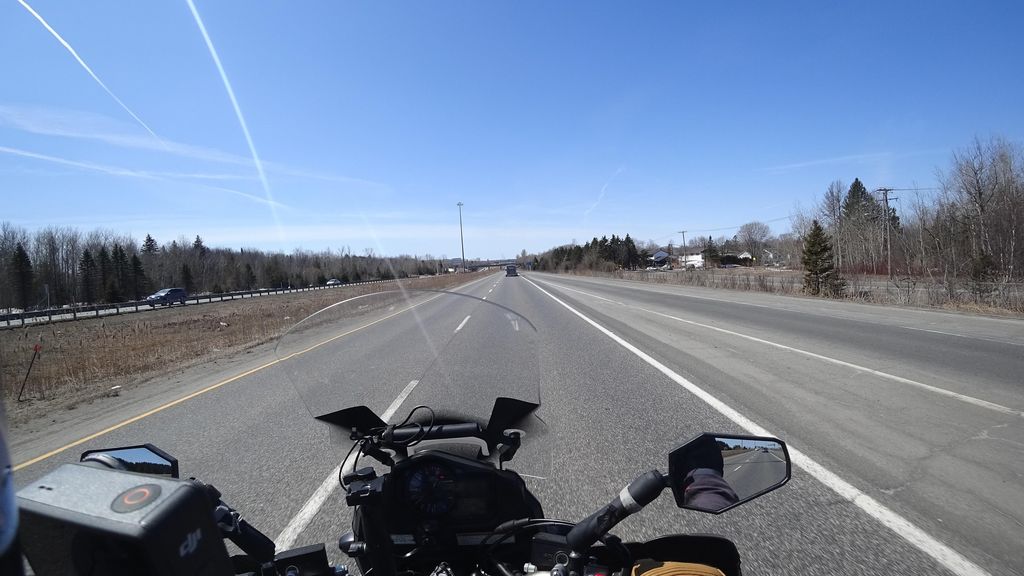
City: quebec_city